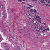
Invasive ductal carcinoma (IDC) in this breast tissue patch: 0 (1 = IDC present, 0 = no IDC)